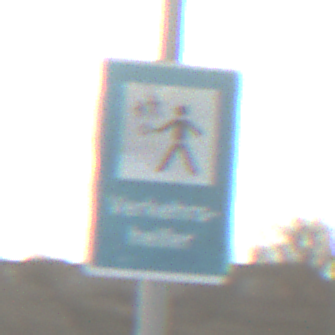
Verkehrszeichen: Verkehrshelfer
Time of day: SunriseSunset
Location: Outdoor (RoadRail)
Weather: PartlyCloudy
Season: NotSpecified
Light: Natural